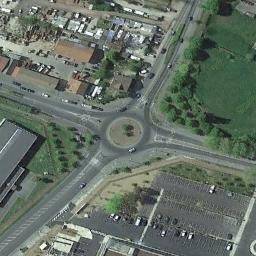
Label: roundabout